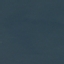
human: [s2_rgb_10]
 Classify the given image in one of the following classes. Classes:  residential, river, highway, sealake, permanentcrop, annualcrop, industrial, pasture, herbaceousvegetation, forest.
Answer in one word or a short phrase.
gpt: SeaLake